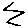
Label: zigzag